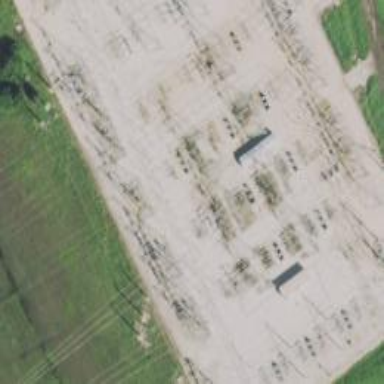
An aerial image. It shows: Switch for power supply.